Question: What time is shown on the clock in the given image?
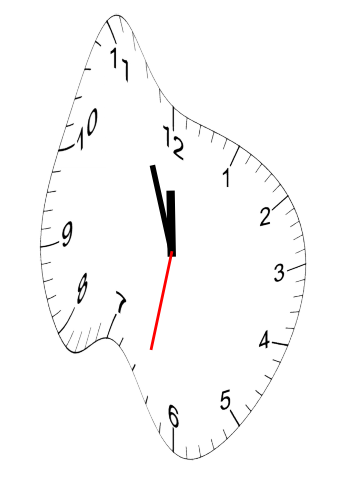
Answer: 11:56:32